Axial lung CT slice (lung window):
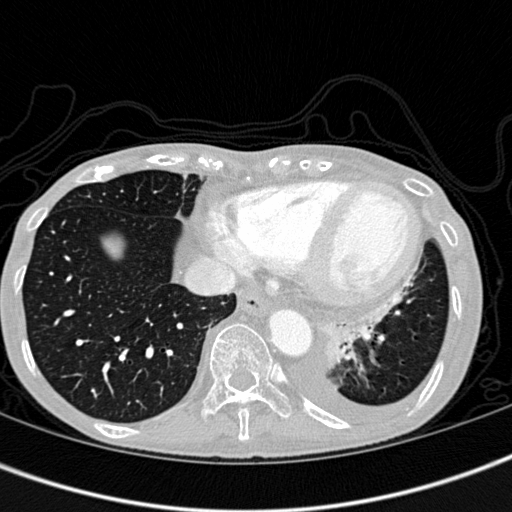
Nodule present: no